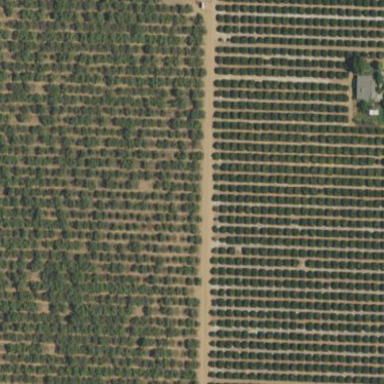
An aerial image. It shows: Almond orchard with rows of almond trees.